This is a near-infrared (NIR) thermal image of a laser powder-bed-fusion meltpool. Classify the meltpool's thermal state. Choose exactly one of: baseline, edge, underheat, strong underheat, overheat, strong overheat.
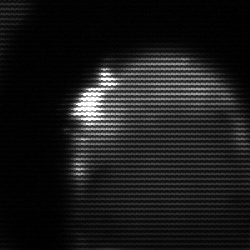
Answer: edge